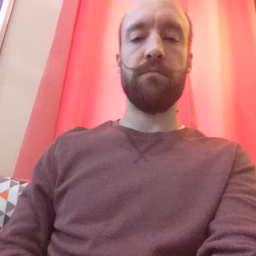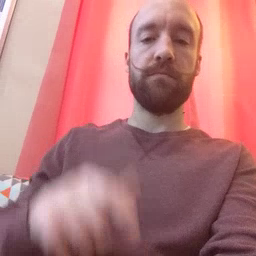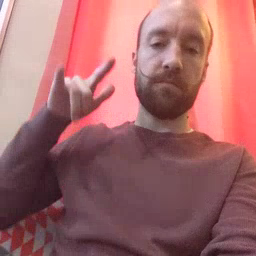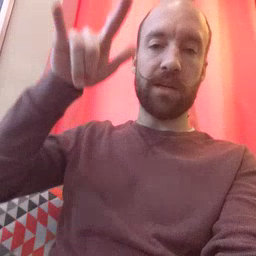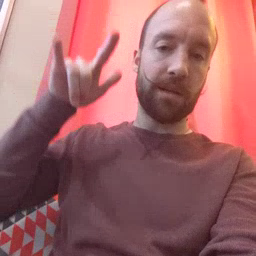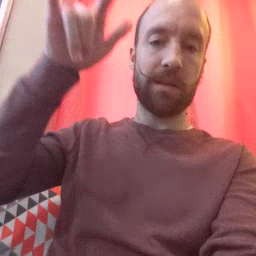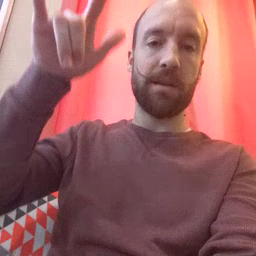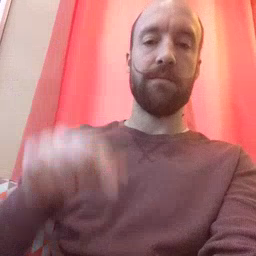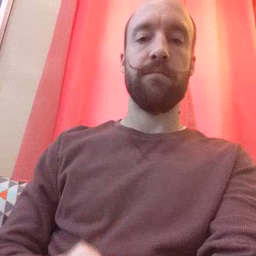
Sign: airplane